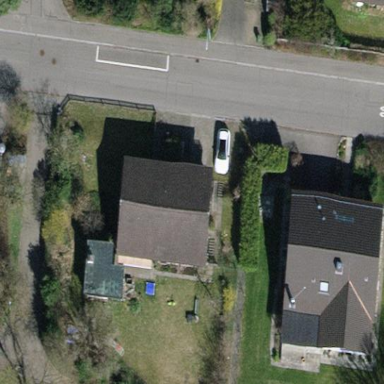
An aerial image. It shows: Building with tiled roof.